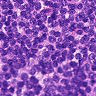
Metastatic tissue present: no